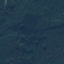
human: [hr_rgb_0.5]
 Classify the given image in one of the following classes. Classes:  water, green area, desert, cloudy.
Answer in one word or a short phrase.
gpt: green area